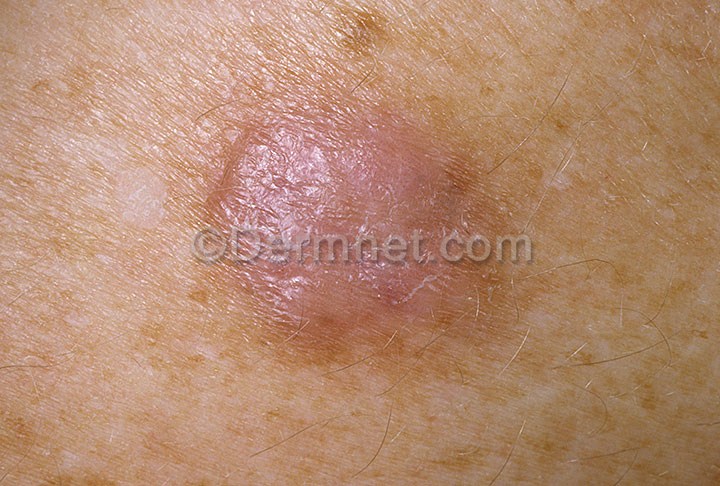
Disease: Seborrheic Keratoses and other Benign Tumors